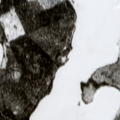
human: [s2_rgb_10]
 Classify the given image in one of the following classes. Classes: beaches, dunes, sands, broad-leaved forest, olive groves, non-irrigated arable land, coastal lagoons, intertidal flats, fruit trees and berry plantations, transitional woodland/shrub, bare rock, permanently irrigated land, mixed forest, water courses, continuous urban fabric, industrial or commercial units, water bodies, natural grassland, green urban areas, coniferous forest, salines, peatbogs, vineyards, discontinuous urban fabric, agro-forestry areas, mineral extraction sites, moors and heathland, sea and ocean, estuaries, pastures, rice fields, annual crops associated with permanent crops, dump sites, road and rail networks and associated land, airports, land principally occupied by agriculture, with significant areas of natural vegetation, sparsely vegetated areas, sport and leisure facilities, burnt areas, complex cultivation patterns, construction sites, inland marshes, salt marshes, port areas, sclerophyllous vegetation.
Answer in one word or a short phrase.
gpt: coniferous forest, water bodies